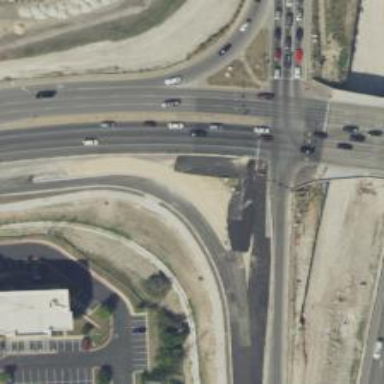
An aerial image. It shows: Asphalt road classified as primary link. It features diverging diamond interchange (DDI).